Question: I want to compare the returned instant vector of 'histogram_quantile' against a gauge.
'''
(
histogram_quantile(1.0,
sum by (le) (
rate(discoverer__round_duration_seconds_bucket[1m])
)
)
)
>= bool
(
discoverer__info_interval_seconds * 0.0001
)
'''
But what I get back is 'no datapoints found'. Please notice that I multiple the gauge with a very small number. This is just to make clear that it will be always <= than the quantile. Both "subqueries" work if I enter them separately into Prometheus Web UI.
When I switch out the quantile with a rate it suddenly works:
'''
(
rate(discoverer__round_duration_seconds_sum[1m])
/
rate(discoverer__round_duration_seconds_count[1m])
)
> bool
(
discoverer__info_interval_seconds * 0.02
)
'''

I made sure that all queries work by themselves.
What I would like to see is something similar to the second screenshot.
Just with a percentile, because I prefer it's calculation for my alert.
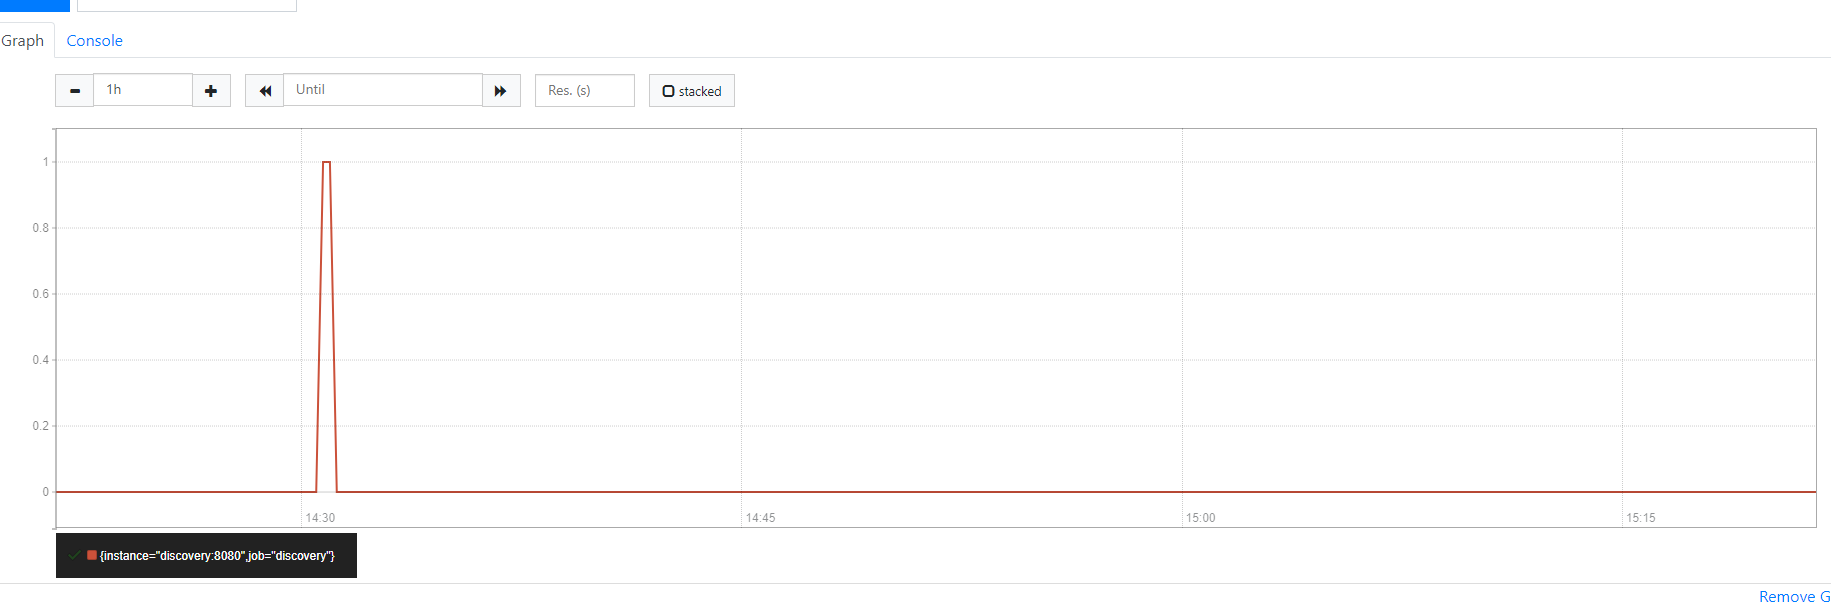
Answer: I got it to work by wrapping the gauge in 'avg()'. Still, I would really like to know why it works in one example without 'avg()'.
'''
histogram_quantile(1.0, sum by (le) (rate(discoverer__round_duration_seconds_bucket[1m]))) > bool avg(discoverer__info_interval_seconds) * 0.1
'''